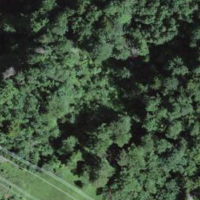
EUNIS habitat code: 44
Species observed at this site:
Lathyrus vernus